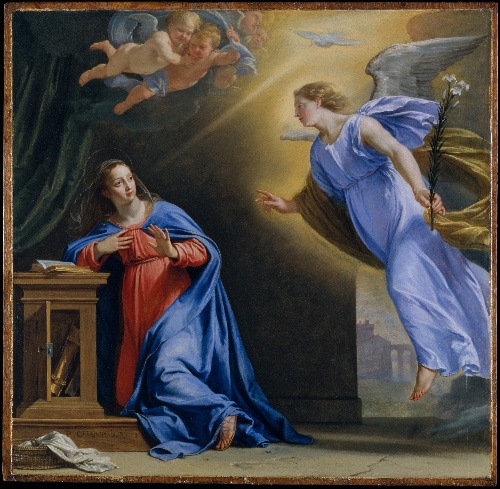
Title: The Annunciation
Artist: Philippe de Champaigne
Artist bio: French, Brussels 1602–1674 Paris
Date: ca. 1644
Object type: Painting
Classification: Paintings
Medium: Oil on oak
Dimensions: Overall, 28 x 28 3/4 in. (71.1 x 73 cm); painted surface, 27 1/4 x 27 3/4 in. (69.2 x 70.5 cm)
Department: European Paintings
Credit line: Wrightsman Fund, 2004
Accession year: 2004
Repository: Metropolitan Museum of Art, New York, NY
Tags: Annunciation|Virgin Mary|Doves|Archangel Gabriel